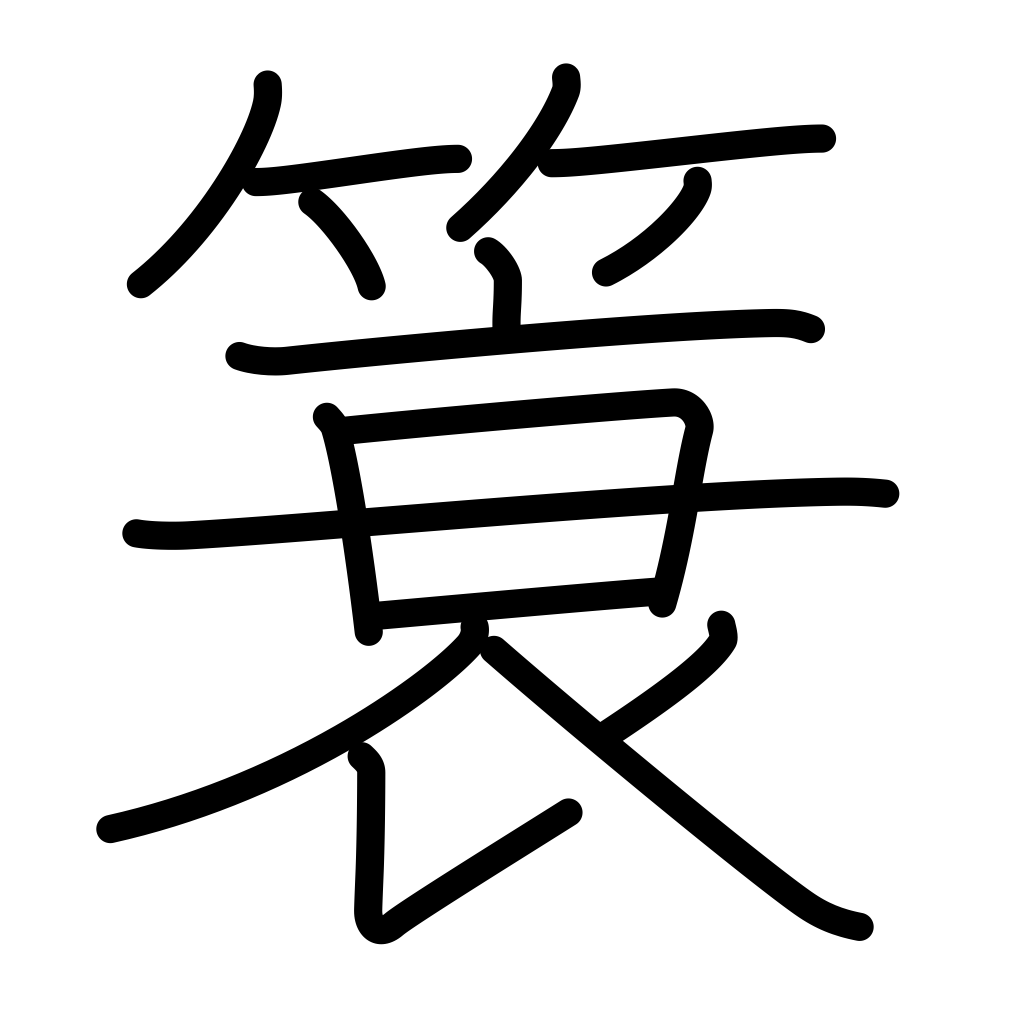
Meaning: a coat raincoat